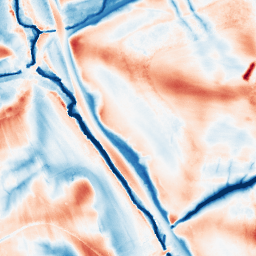
Category: edge_preserving
Decomposition family: guided
Decomposition parameters: radius: 16
eps: 0.001
Upsampling method: bicubic_16x
Upsampling parameters: scale: 16
Upsampling scale: 16